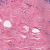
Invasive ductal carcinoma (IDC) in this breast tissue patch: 0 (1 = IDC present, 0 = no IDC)